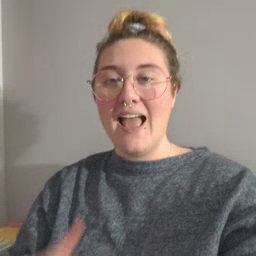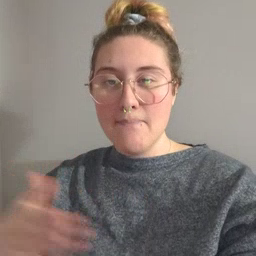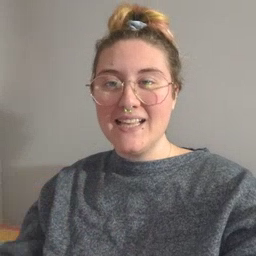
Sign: happy